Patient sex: M
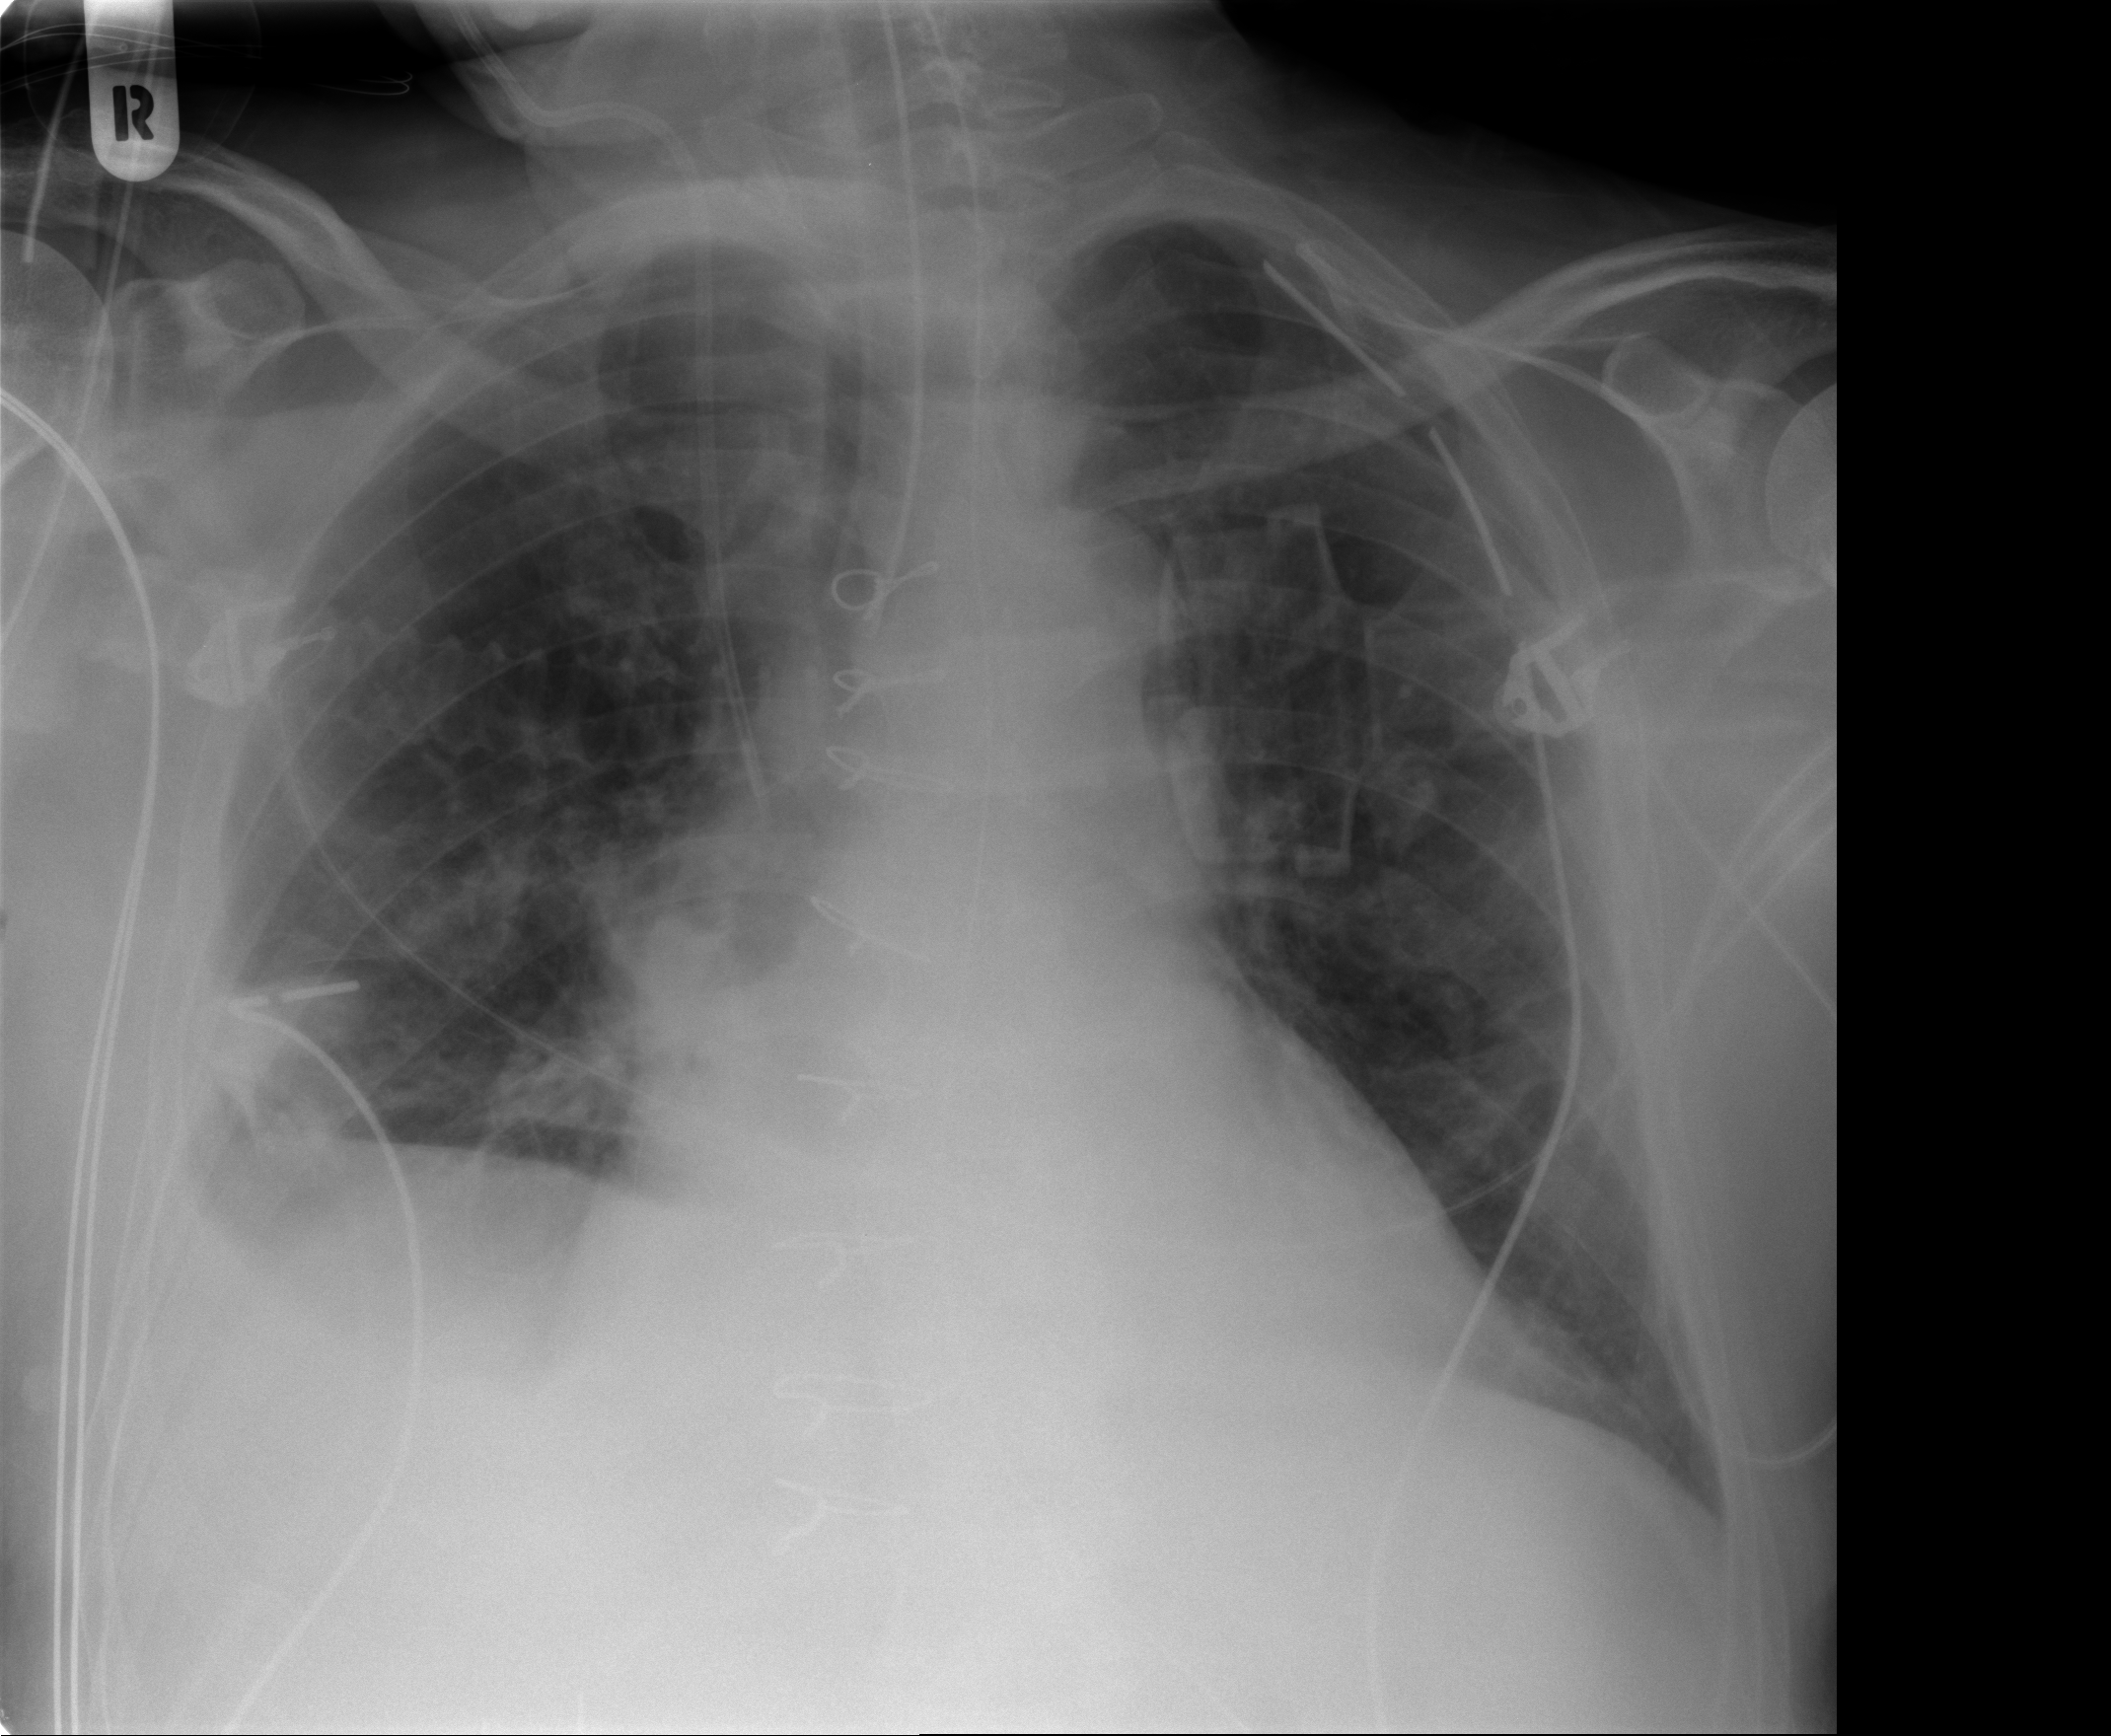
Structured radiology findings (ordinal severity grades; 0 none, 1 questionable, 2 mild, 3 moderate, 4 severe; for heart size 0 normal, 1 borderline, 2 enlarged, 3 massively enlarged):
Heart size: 2
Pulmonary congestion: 2
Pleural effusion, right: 0
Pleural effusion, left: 0
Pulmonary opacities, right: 0
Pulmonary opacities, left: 1
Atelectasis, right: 2
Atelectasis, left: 2